Для демонстрации закона электромагнитной индукции очень часто используется устройство, называемое индукционным ускорителем Томсона. Как показано на рисунке, ускоритель представляет собой длинный вертикальный ферромагнитный сердечник, нижний конец которого помещается в соленоид. Если надеть на сердечник небольшое кольцо из проводящего немагнитного материала и подать на соленоид мощный переменный ток, кольцо взлетит вверх. Если же силу тока увеличивать медленно, кольцо вскоре оторвётся от опоры и начнёт левитировать. Это происходит из-за взаимодействия магнитного поля соленоида с вихревыми токами (токами Фуко), возбуждаемыми в кольце. В этой задаче мы подробно исследуем индукционный ускоритель и поведение кольца.В дальнейшем при расчётах высоту верхнего конца сердечника над опорой (начальным положением кольца) считайте равной $H=200~\text{мм}$, диаметр сердечника и кольца — $d=30~\text{мм}$. Масса кольца $m=30~\text{г}$, его индуктивность $L=1{.}0~\text{мГн}$, сопротивление $R=1.0~\text{Ом}$. Циклическая частота используемого тока $\omega=100\pi~\text{рад}/\text{с}$, ускорение свободного падения $g=9{.}8~\text{м}/\text{с}^2$.  Во всех пунктах задачи считайте, что компонента индукции $B_z$ магнитного поля внутри сердечника зависит только от координаты $z$.
Часть A. Сила, действующая на кольцо (1.9 балла) Рассмотрим движение кольца вдоль сердечника. Введём цилиндрические координаты, направив ось $z$ вертикально вверх вдоль оси симметрии сердечника так, что опора соответствует координате $z=0$. Пусть внутри сердечника аксиальная компонента магнитного поля равна $B_z(t)$, снаружи сердечника радиальная компонента магнитного поля равна $B_\rho(t)$. При изменении магнитного поля в сердечнике в кольце возникают токи Фуко, которые взаимодействуют с радиальной компонентой магнитного поля. За положительное направление токов примите направление обхода против часовой при виде сверху.
Запишите уравнение, связывающее силу тока в кольце $I(t)$ и магнитное поле в сердечнике $B_z(t)$.
Получите зависимость силы вихревого тока $I(t)$ от времени при $B_z(t)=B_\mathrm m\cos\omega t$. Пусть теперь компоненты поля будут функциями не только времени $t$, но и координаты $z$. Будем однако считать, что характерный масштаб, на котором эти функции заметно изменяются, намного больше масштаба «быстрых» колебаний кольца. Таким образом, $B_z(z,t)=B_{0z}(z)\cos\omega t$ и $B_\rho(z,t)=B_{0\rho}(z)\cos\omega t$.
Из теоремы Гаусса найдите радиальную компоненту поля $B_{0\rho}(z)$. Далее во всех пунктах используйте полученный результат.
Найдите зависимость аксиальной компоненты силы $F_z(z,t)$, действующей на кольцо, от координаты $z$ и времени $t$. Поскольку частота $\omega$ переменного тока также заметно больше характерного масштаба времени, на котором происходит движение кольца, можно считать, что на кольцо действует сила $F_z(z)$, усреднённая по периоду.
Часть B. Подскоки и левитация (2.3 балла) Расчёт компонент магнитного поля в реальном индукционном ускорителе — довольно сложна задача, поэтому далее в будем считать, что $B_{0z}(z)$ убывает линейно от некоторого значения $B_0$ при $z=0$ до нуля при $z=H$. Выше верхнего края сердечника поле отсутствует.
Найдите $F_z(z)$.
Найдите выражение для $F_z(z)$ в рассматриваемой геометрии и потенциал этой силы $U_F(z)$ (считайте, что он равен нулю на вершине сердечника).
На какой высоте $h$ будет парить кольцо в состоянии равновесия, если поле «включить» медленно? Выразите ответ через $m$, $g$, $R$, $L$, $\omega$, $d$, $B_0$, $H$.
На какую высоту $h_\mathrm m$ подскочит кольцо, если поле «включить» быстро? Выразите ответ через $m$, $g$, $R$, $L$, $\omega$, $d$, $B_0$, $H$. Эти величины можно связать между собой.
Часть C. Затухание колебаний (1.5 балла) В этой части учтём вклад в ЭДС, вызванный изменением магнитного потока в кольце вследствие его движения вдоль оси $z$. Предположим, что мы включили магнитное поле резко, и кольцо подлетело на высоту $h_\mathrm m=16~см$. В дальнейшем кольцо совершает периодическое движение вдоль сердечника, медленно теряя энергию за счёт диссипации, вызванной этим вкладом в ЭДС. Исследуем это движение. Пусть кольцо движется в точке $z$ со средней скоростью $v_z$.
Найдите, на какую высоту $h_\mathrm m$ в общем случае подскочит кольцо при быстром включении поля, если при медленном включении оно левитирует на высоте $h$. Вычислите $h_\mathrm m$, если $h=18~\text{см};8~\text{см}$. Ответы приведите с двумя значащими цифрами.
Найдите дополнительную среднюю силу Ампера $F_z(v_z,z)$, возникающую из-за движения кольца. Из-за вышеописанных потерь в результате каждого колебания амплитуда колебаний кольца $A$ будет уменьшаться на некоторую величину $\Delta A\ll A$. Введём логарифмический декремент затухания как $\delta=\Delta A/A$.
Часть D. Несколько колец (1.8 балла) Подадим теперь на соленоид ровно такой ток, чтобы кольцо перестало давить на опору. Положим сверху ещё одно такое же кольцо. Вопреки интуиции пара колец поднимется над опорой на некоторую высоту. Исследуем это явление подробнее.
Найдите декремент затухания $\delta$. Выразите ответ через $R$, $L$, $\omega$, $g$, $H$, $h_\mathrm m$. Вычислите $\delta$ с двумя значащими цифрами.
Найдите сопротивление $R_n$ стопки из $n$ контактирующих колец. Найдите удельную силу $F_n/nmg$, действующую на каждое из колец в стопке при $z=0$. На какой высоте $h_n$ при этом левитирует стопка? Кольца можно считать очень тонкими, поэтому индуктивность стопки колец равна индуктивности одного кольца. Ответы выразите через $n$, $H$, $R$, $L$, $\omega$.
При каком числе колец $n_\mathrm{opt}$ удельная сила будет наибольшей? Вычислите его для рассматриваемого в задаче кольца.
Часть E. Такой себе двигатель (2.5 балла) Индукционный ускоритель Томсона можно рассматривать не только как интересную демонстрационную модель, но и как вполне рабочий преобразователь электрической энергии в механическую. Попробуем выяснить, насколько он эффективен. Параметры установки для численного расчёта те же, что и во введении; $h=18~см$. Считайте, что при резком включении поля кольцо способно подняться выше верхнего края сердечника.
При каком максимальном числе колец $n_\mathrm{max}$ стопка колец ещё будет левитировать? Вычислите его для рассматриваемого в задаче кольца.
Найдите, как зависит средняя мощность $R\overline{i^2}$ токов Фуко, возникающих в катушке, от координаты $z$. Ответ выразите через $z$, $H$, $R$, $L$, $\omega$, $g$ и $h$.
Найдите полные Джоулевы потери $Q$ в кольце за время его разгона. Приведите ответ с двумя значащими цифрами.
Найдите механическую энергию $E$, переданную кольцу за время его разгона. Приведите ответ с двумя значащими цифрами.
Найдите КПД $\eta$ Томсоновского индукционного ускорителя. Приведите ответ с двумя значащими цифрами.
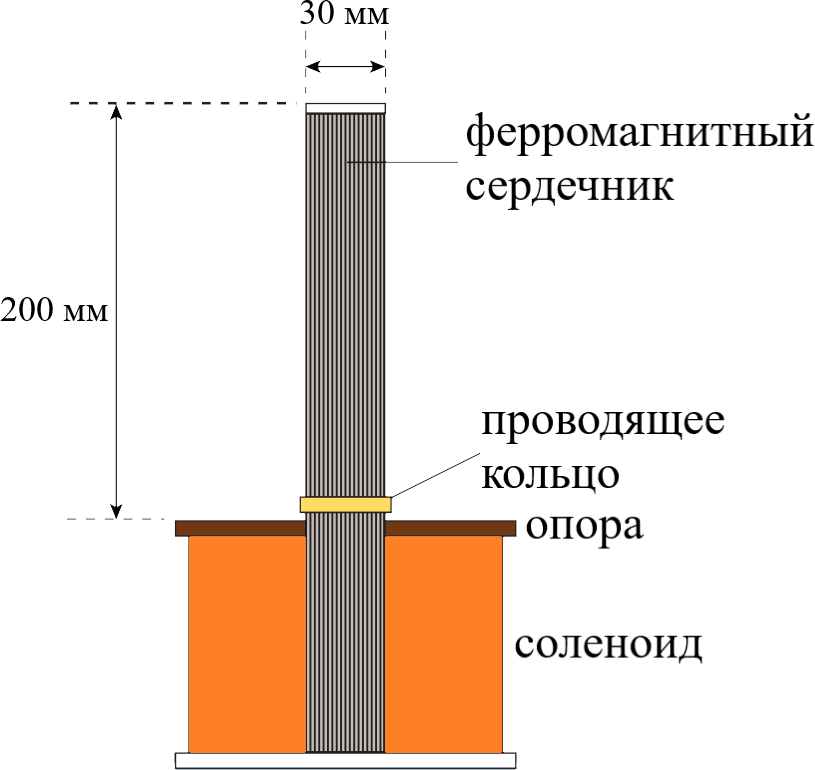
Запишите уравнение, связывающее силу тока в кольце $I(t)$ и магнитное поле в сердечнике $B_z(t)$.
Решение: Запишем закон электромагнитной индукции Фарадея:$$\mathcal{E}_{ind}=-\cfrac{d\Phi}{dt}$$Для выбранного направления тока в кольце (против часовой стрелки при виде сверху) ЭДС индукции равна:$$\mathcal{E}_{ind}=-\cfrac{\pi{d}^2}{4}\dot{B}_z$$Применим второе правило Кирхгофа к выбранному контуру и получим: $$L\dot{I}+IR=-\cfrac{\pi{d}^2}{4}\dot{B}_z$$

Получите зависимость силы вихревого тока $I(t)$ от времени при $B_z(t)=B_\mathrm m\cos\omega t$.
Решение: Представим индукцию магнитного поля в комплексной форме:$$B_z(t)=B_\mathrm me^{i\omega t}$$Тогда:$$I(i\omega L+R)=-\cfrac{\pi{d}^2B_\mathrm m}{4}\cfrac{de^{i\omega t}}{dt}=\cfrac{\pi{d}^2\omega B_\mathrm me^{i(\omega t-\pi/2)}}{4}$$Поскольку $R+i\omega L=\sqrt{R^2+\omega^2L^2}\cdot e^{i\arctan(\omega L/R)}$, для $I(t)$ находим:$$I(t)=I_0\cos(\omega t-\phi)=\cfrac{\pi{d}^2\omega B_\mathrm m}{4\sqrt{R^2+\omega^2L^2}}Re\left(e^{i(\omega t-\pi/2-\arctan(\omega L/R))}\right)$$Отсюда:
Ответ: $$I(t)=\cfrac{\pi{d}^2\omega B_\mathrm m}{4\sqrt{R^2+\omega^2L^2}}\cos\left(\omega t-\cfrac{\pi}{2}-\arctan\cfrac{\omega L}{R}\right)$$

Из теоремы Гаусса найдите радиальную компоненту поля $B_{0\rho}(z)$. Далее во всех пунктах используйте полученный результат.
Решение: Применим теорему Гаусса о потоке индукции магнитного поля к цилиндрической поверхности, соосной с осью $z$:$$\cfrac{\partial \Phi_\text{осн}}{\partial z}+\cfrac{\partial \Phi_\text{бок}}{\partial z}=0$$Поскольку зависимостью $B_z(\rho)$ внутри сердечника можно пренебречь, последнее уравнение можно записать в следующем виде:$$\cfrac{\pi{d}^2}{4}\cfrac{\partial B_{0z}(z)}{\partial z}+\pi d\cdot B_{o\rho}(z)=0$$Отсюда:
Ответ: $$B_{0\rho}=-\cfrac{d}{4}\cfrac{\partial B_{0z}(z)}{\partial z}$$

Найдите зависимость аксиальной компоненты силы $F_z(z,t)$, действующей на кольцо, от координаты $z$ и времени $t$.
Решение: Определим проекцию силы Ампера на ось $z$:$$F_z=-\pi{d}IB_\rho$$Тогда имеем:
Ответ: $$F_z=\cfrac{\pi^2d^4\omega B_{0z}(z)}{16\sqrt{R^2+\omega^2L^2}}\cfrac{\partial{B_{0z}(z)}}{\partial{z}}\cdot \cos(\omega t)\cos(\omega t-\phi),\quad\phi=\operatorname{arctg}\frac R{L\omega}$$

Найдите $F_z(z)$.
Решение: Воспользуемся формулой для произведения косинусов:$$\cos\alpha\cos\beta=\cfrac{\cos(\alpha-\beta)+\cos(\alpha+\beta)}{2}\Rightarrow \cos(\omega t)\cos(\omega t-\phi)=\cfrac{\cos(\phi)+\cos(2\omega t-\phi)}{2}$$Усреднение по времени приводит к выражению:$$\langle\cos(\omega t)\cos(\omega t-\phi)\rangle=\cfrac{\cos\phi}{2}=-\cfrac{\sin\left(\arctan\cfrac{\omega L}{R}\right)}{2}=-\cfrac{\omega L}{\sqrt{R^2+\omega^2L^2}}$$откуда для усреднённой по времени силы находим:
Ответ: $$F_z(z)=-\cfrac{\pi^2d^4B_{0z}(z)}{32}\cfrac{\partial{B_{0z}(z)}}{\partial{z}}\cdot\cfrac{\omega^2L}{R^2+\omega^2L^2}$$

Найдите выражение для $F_z(z)$ в рассматриваемой геометрии и потенциал этой силы $U_F(z)$ (считайте, что он равен нулю на вершине сердечника).
Решение: Для описанной в условии модели:$$\cfrac{\partial B_{0z}(z)}{\partial z}=-\cfrac{B_0}{H}=const$$Отсюда получим выражение для силы $F_z(z)$: Для потенциала с учётом $U_F(H)=0$ имеем:$$U_F(z)=-\displaystyle\int\limits_H^zF_z(z)dz=-\cfrac{\pi^2d^4B^2_0}{32H}\cdot\cfrac{\omega^2L}{R^2+\omega^2L^2}\displaystyle\int\limits_H^z\left(1-\cfrac{z}{H}\right)dz=\cfrac{\pi^2d^4B^2_0}{32}\cdot\cfrac{\omega^2L}{R^2+\omega^2L^2}\displaystyle\int\limits_0^{1-z/H}tdt$$откуда:
Ответ: $$F_z(z)=\cfrac{\pi^2d^4B^2_0}{32H}\cdot\cfrac{\omega^2L}{R^2+\omega^2L^2}\left(1-\cfrac{z}{H}\right)$$  Для потенциала с учётом $U_F(H)=0$ имеем:$$U_F(z)=-\displaystyle\int\limits_H^zF_z(z)dz=-\cfrac{\pi^2d^4B^2_0}{32H}\cdot\cfrac{\omega^2L}{R^2+\omega^2L^2}\displaystyle\int\limits_H^z\left(1-\cfrac{z}{H}\right)dz=\cfrac{\pi^2d^4B^2_0}{32}\cdot\cfrac{\omega^2L}{R^2+\omega^2L^2}\displaystyle\int\limits_0^{1-z/H}tdt$$откуда:
Ответ: $$U_F(z)=\cfrac{\pi^2d^4B^2_0}{64}\cdot\cfrac{\omega^2L}{R^2+\omega^2L^2}\left(1-\cfrac{z}{H}\right)^2$$

На какой высоте $h$ будет парить кольцо в состоянии равновесия, если поле «включить» медленно? Выразите ответ через $m$, $g$, $R$, $L$, $\omega$, $d$, $B_0$, $H$.
Решение: При медленном изменении силы тока в соленоиде кольцо будет всё время располагаться вблизи положения равновесия, поэтому высота его левитации определяется условием его равновесия:$$F_z=mg$$Подставляя выражение для $F_z(z)$ и учитывая, что в равновесии $z=h$, находим:$$h=H\left(1-\cfrac{32mgH(R^2+\omega^2L^2)}{\pi^2d^4B^2_0\omega^2L}\right)$$Данный ответ применим, если величина в скобках положительна, иначе $h=0$, поэтому окончательно:
Ответ: $$h=\begin{cases}H\left(1-\cfrac{32mgH(R^2+\omega^2L^2)}{\pi^2d^4B^2_0\omega^2L}\right)\quad\text{при}\quad \cfrac{32mgH(R^2+\omega^2L^2)}{\pi^2d^4B^2_0\omega^2}<1\\0\quad\text{при}\quad \cfrac{32mgH(R^2+\omega^2L^2)}{\pi^2d^4B^2_0\omega^2}>1\end{cases}$$

На какую высоту $h_\mathrm m$ подскочит кольцо, если поле «включить» быстро? Выразите ответ через $m$, $g$, $R$, $L$, $\omega$, $d$, $B_0$, $H$.
Решение: Получим зависимость равнодействующей сил Ампера и тяжести, действующих на кольцо, от его координаты $z$:$$R_z=F_z-mg=\cfrac{\pi^2d^4B^2_0}{32H}\cdot\cfrac{\omega^2L}{R^2+\omega^2L^2}-mg-\cfrac{\pi^2d^4B^2_0z}{32H^2}\cdot\cfrac{\omega^2L}{R^2+\omega^2L^2}=A-kz$$Это линейная функция, положение которой соответствует значению $z_0=h=A/k$, найденному в предыдущем пункте, причём если $A<0$ — кольцо так же не подпрыгнет, т.е $h_m=0$. Если в положении равновесия потенциальную энергию кольца в поле всех сил принять равной нулю — её зависимость от $z$ имеет следующий вид:$$U(z)=\cfrac{k(z-z_0)^2}{2}$$Кольцо останавливается в точке, в которой его потенциальная энергия та же, что и в начальном положении, откуда:$$z_\text{ост}=2z_0\Rightarrow h_m=2h=2H\left(1-\cfrac{32mgH(R^2+\omega^2L^2)}{\pi^2d^4B^2_0\omega^2L}\right)$$Полученный ответ применим только в том случае, если $h_m{<}H$. В противном случае необходимо учесть, что при $z~{>}H$ индукция магнитного поля $B_z(z)=0$, и, как следствие, $F_z=0$. Принимая за ноль потенциальную энергию в вершине сердечника, для начальной и конечной потенциальной энергии кольца получим:$$U_0=\cfrac{\pi^2d^4B^2_0}{64}\cdot\cfrac{\omega^2L}{R^2+\omega^2L^2}-mgH\qquad U_\text{к}=mg(h_m-H)$$Приравнивая, находим:$$h_m=\cfrac{\pi^2d^4B^2_0}{64mg}\cdot\cfrac{\omega^2L}{R^2+\omega^2L^2}$$Окончательный ответ запишется следующим образом:
Ответ: $$h_\mathrm m=\begin{cases}0\quad \text{при}\quad \cfrac{32mgH(R^2+\omega^2L^2)}{\pi^2d^4B^2_0\omega^2L}\geq 1\\2H\left(1-\cfrac{32mgH(R^2+\omega^2L^2)}{\pi^2d^4B^2_0\omega^2L}\right)\quad \text{при}\quad \cfrac{1}{2}\leq \cfrac{32mgH(R^2+\omega^2L^2)}{\pi^2d^4B^2_0\omega^2L}\leq 1\\\cfrac{\pi^2d^4B^2_0}{64mg}\cdot\cfrac{\omega^2L}{R^2+\omega^2L^2}\quad\text{при}\quad \cfrac{32mgH(R^2+\omega^2L^2)}{\pi^2d^4B^2_0\omega^2L}\leq\cfrac{1}{2} \end{cases}$$

Найдите, на какую высоту $h_\mathrm m$ в общем случае подскочит кольцо при быстром включении поля, если при медленном включении оно левитирует на высоте $h$.  Вычислите $h_\mathrm m$, если $h=18~\text{см};8~\text{см}$. Ответы приведите с двумя значащими цифрами.
Решение: Получим связь между $h_\mathrm m$ и $h$: При $h=0$ величина $h_\mathrm m$ также равняется нулю.При $0<h\leq H/2$ величина $h_\mathrm m=2h$.Пусть $h\geq h/2$. Тогда выражение для $h_\mathrm m$ можно получить из уравнения: $$\cfrac{32mgH(R^2+\omega^2L^2)}{\pi^2d^4B^2_0\omega^2}=1-\cfrac{h}{H}=\cfrac{H}{2h}\implies h_\mathrm m=\cfrac{H^2}{2(H-h)} $$Окончательно зависимость $h_\mathrm m(h)$ следующая: Поскольку $H=20~\text{см}$ — $h=18~\text{см}{>}H/2$, а $h_2=8~\text{см}{<}H/2$. Тогда из полученной связи $h_\mathrm m$ и $h$ находим:
Ответ: Окончательно зависимость $h_\mathrm m(h)$ следующая:$$h_\mathrm m=\begin{cases}2h\quad\text{при}\quad 0\geq h\leq \cfrac{H}{2}\\\cfrac{H^2}{2(H-h)}\quad\text{при}\quad h\geq\cfrac{H}{2}\end{cases}$$  Поскольку $H=20~\text{см}$ — $h=18~\text{см}{>}H/2$, а $h_2=8~\text{см}{<}H/2$. Тогда из полученной связи $h_\mathrm m$ и $h$ находим:
Ответ: $$h_\mathrm m(h_1)=\cfrac{H^2}{2(H-h_1)}=100~\text{см}\qquad h_\mathrm m(h_2)=2h_2=16~\text{см}$$

Найдите дополнительную среднюю силу Ампера $F_z(v_z,z)$, возникающую из-за движения кольца.
Решение: Дополнительное приращение производной $\Delta \dot{\Phi}$ связанное с движением кольца выразим как$$\Delta \dot{\Phi} = \frac{\pi d^2}{4}\frac{\partial B}{\partial z}\frac{dz}{dt} = \frac{\pi d^2}{4}\frac{\partial B}{\partial z} \dot{z}.$$Это вызывает дополнительный ток$$\Delta I = \frac{\pi d^2}{4R}\frac{\partial B}{\partial z} \dot{z}.$$Дополнительная сила:$$\Delta F = B_{\rho} \Delta I \pi d = -\frac{\pi^2 d^4}{16R}\left(\frac{\partial B}{\partial z}\right)^2 \dot{z}.$$Усредняя $\frac{\partial B}{\partial z}$ по времени, получаем выражение для силы.
Ответ: \[F_z(v_z,z)=-\frac{\pi^2d^4B_0^2v_z}{32 RH^2}\]

Найдите декремент затухания $\delta$. Выразите ответ через $R$, $L$, $\omega$, $g$, $H$, $h_\mathrm m$. Вычислите $\delta$ с двумя значащими цифрами.
Решение: Поскольку дополнительная сила прямо пропорциональна скорости, движение кольца будет представлять собой простые колебания затухающего осциллятора. Декремент затухания таких колебаний равен:\[\delta=\pi\frac{2\gamma}{\omega_0}.\]В терминах величин, данных в условии, можем записать:\[2\gamma=\frac{\pi^2d^4B_0^2}{32m RH^2},\quad\omega_0^2=\cfrac{\pi^2d^4B^2_0}{32mH^2}\cdot\cfrac{\omega^2L}{R^2+\omega^2L^2}\]Таким образом, декремент затухания:\[\delta=\frac{\pi^2 d^2B_0}{HR\omega}\sqrt{\frac{R^2+\omega^2L^2}{32mL}}.\]Учитывая, результаты предыдущей части, выразим ответ через требуемые величины:\[\delta=\pi\frac{R^2+L^2\omega^2}{LR\omega^2}\sqrt\frac{2g}{2H-h_\mathrm m}=0.32\]
Ответ: Примечание: Как видите, на самом деле получилось $\delta\sim1$, т.е. пренебрегать этим ЭДС, по-хорошему, нельзя. Однако это предельно усложнило бы вычисления, не изменив качественного результата.

Найдите сопротивление $R_n$ стопки из $n$ контактирующих колец. Найдите удельную силу $F_n/nmg$, действующую на каждое из колец в стопке при $z=0$. На какой высоте $h_n$ при этом левитирует стопка? Кольца можно считать очень тонкими, поэтому индуктивность стопки колец равна индуктивности одного кольца. Ответы выразите через $n$, $H$, $R$, $L$, $\omega$.
Решение: Поскольку сила тока в кольце такова, что оно только начинает отрываться от опоры:$$\cfrac{32mgH(R^2+\omega^2L^2)}{\pi^2d^4B^2_0\omega^2L}=1$$Поскольку $R\sim S^{-1}$, а при контакте $n$ колец общая площадь поперечного сечения увеличивается в $n$ раз:$$R_n=\cfrac{R}{n}$$Тогда для силы $F_n(z)$ имеем:$$F_n(z)=\cfrac{\pi^2d^4B^2_0}{32H}\cdot\cfrac{\omega^2L}{(R/n)^2+\omega^2L^2}\left(1-\cfrac{z}{H}\right)$$Отсюда: Выражение для $h_n$ получается из уравнения:$$\cfrac{F_n}{nmg}\left(1-\cfrac{h_n}{H}\right)=1$$откуда:
Ответ: $$\cfrac{F_n}{nmg}=\cfrac{R^2+\omega^2L^2}{R^2/n+n\omega^2L^2}\left(1-\cfrac{z}{H}\right)$$  Выражение для $h_n$ получается из уравнения:$$\cfrac{F_n}{nmg}\left(1-\cfrac{h_n}{H}\right)=1$$откуда:
Ответ: $$h_n=H\left(1-\cfrac{R^2/n+n\omega^2L^2}{R^2+\omega^2L^2}\right)$$

При каком числе колец $n_\mathrm{opt}$ удельная сила будет наибольшей? Вычислите его для рассматриваемого в задаче кольца.
Решение: При любых значениях $z$ удельная сила будет наибольшей при наименьшем значении знаменателя. Его минимально возможное значение определеяется равенством:$$\cfrac{R^2}{n}=n\omega^2L^2\Rightarrow n=\cfrac{R}{\omega L}\approx 3{.}18$$Целое значение $n$, дающее наиболее близкий к минимальному значению знаменатель, равняется либо $\bigl[R/(\omega L)\bigr]$, либо $\bigl[R/(\omega L)\bigr]+1$. Сравним эти два значения:$$\cfrac{1}{3}+3\cdot\cfrac{\omega^2L^2}{R^2}=0{.}629\qquad \cfrac{1}{4}+4\cdot\cfrac{\omega^2L^2}{R^2}=0{.}645$$Таким образом:
Ответ: $$n_{opt}=\biggl[\cfrac{R}{\omega L}\biggr]=3$$

При каком максимальном числе колец $n_\mathrm{max}$ стопка колец ещё будет левитировать? Вычислите его для рассматриваемого в задаче кольца.
Решение: Условие возможной левитации можно записать следующим образом:$$\cfrac{F_n}{nmg}\geq 1$$Максимально возможной величине $n$ соответствует $z=0$, поэтому:$$\cfrac{F_n(0)}{nmg}=\cfrac{R^2+\omega^2L^2}{R^2/n+n\omega^2L^2}\geq 1\Rightarrow n^2-n\left(1+\cfrac{R^2}{\omega^2L^2}\right)+\cfrac{R^2}{\omega^2L^2}\leq 0$$Максимальное значение $n$ определяется целой частью большего из корней:$$n_{max}=\Biggl[\cfrac{1+R^2/(\omega^2L^2)+\left|1-R^2/(\omega^2L^2)\right|}{2}\Biggr]$$Поскольку $R>\omega L$, окончательно имеем:
Ответ: $$n_{max}=\biggl[\cfrac{R^2}{\omega^2L^2}\biggr]=10$$

Найдите, как зависит средняя мощность $R\overline{i^2}$ токов Фуко, возникающих в катушке, от координаты $z$. Ответ выразите через $z$, $H$, $R$, $L$, $\omega$, $g$ и $h$.
Решение: Для средней мощности имеем: $$\langle P\rangle=R\langle I^2\rangle. $$ Выражение для $\langle I^2\rangle$ получается усреднением квадрата косинуса: $$\langle I^2\rangle=\cfrac{\pi^2d^4\omega^2B^2_z(z)}{32(R^2+\omega^2L^2)}. $$ Используя выражение для $h$ из пункта B2, получим ответ:
Ответ: $$R\overline{i^2}= \frac{gH^2mR}{L(H-h)}\left(1-\cfrac{z}{H}\right)^2$$

Найдите численно полные Джоулевы потери $Q$ в кольце за время его разгона. Приведите ответ с двумя значащими цифрами.
Решение: Сила, действующая на кольцо линейно зависит от $z$:$$F(z) = F_0 \left(1-\frac{z}{H}\right).$$Из условия $F(h) = mg$ получим $F_0 = 10 mg$. Уравнение гармонических колебаний запишется в виде:$$m \ddot{z} = F_0 \left(1-\frac{z}{H}\right)-mg = -\frac{F_0}{H} z + const.$$Угловая частота гармонических колебаний:$$\omega_0 = \sqrt{10\frac{g}{H}} \approx 22.14~с^{-1}.$$Используя начальные условия, получаем зависимость $z(t)$:$$z(t) = h(1-\cos(\omega_0 t)).$$Пусть кольцо вылетает с сердечника в момент времени $t_0$. Тогда$$z(t_0) = h(1-\cos(\omega_0 t_0)) = H; \\t_0 = \frac{1}{\omega_0} \arccos \left(\frac{h}{H}-1 \right) \approx 75.5~мс.$$Мощность потерь можно выразить в зависимости от времени, подставив $z(t)$:$$P(t) = \frac{gH^2mR}{L(H-h)}\left(1-\frac{h}{H}\left(1-\cos(\omega_0 t)\right)\right)^2.$$Отсюда получаем выражение для $Q$:$$Q = \frac{gH^2mR}{L(H-h)} \int\limits_0^{t_0} \left(1-\frac{h}{H}\left(1-\cos(\omega_0 t)\right)\right)^2 dt \approx 22.1~Дж$$
Ответ: $$Q \approx 22~Дж$$

Найдите численно механическую энергию $E$, переданную кольцу за время его разгона. Приведите ответ с двумя значащими цифрами.
Решение: Воспользовавшись результатами, полученными при решении пункта B3 для случая $h>H/2$, получим: $$E=mgh_m= \cfrac{mgH^2}{2(H-h)}. $$
Ответ: $$E=\cfrac{mgH^2}{2(H-h)} \approx 0.29~Дж$$

Найдите численно КПД $\eta$ Томсоновского индукционного ускорителя. Приведите ответ с двумя значащими цифрами.
Решение: Выражение для КПД:$$\eta=\frac{E}{E+Q}.$$
Ответ: $$\eta \approx 1.3 \text{%}$$
Темы:
T, Механика, Электромагнетизм, Сборы XY, Y, Электромагнитная индукция, 2023